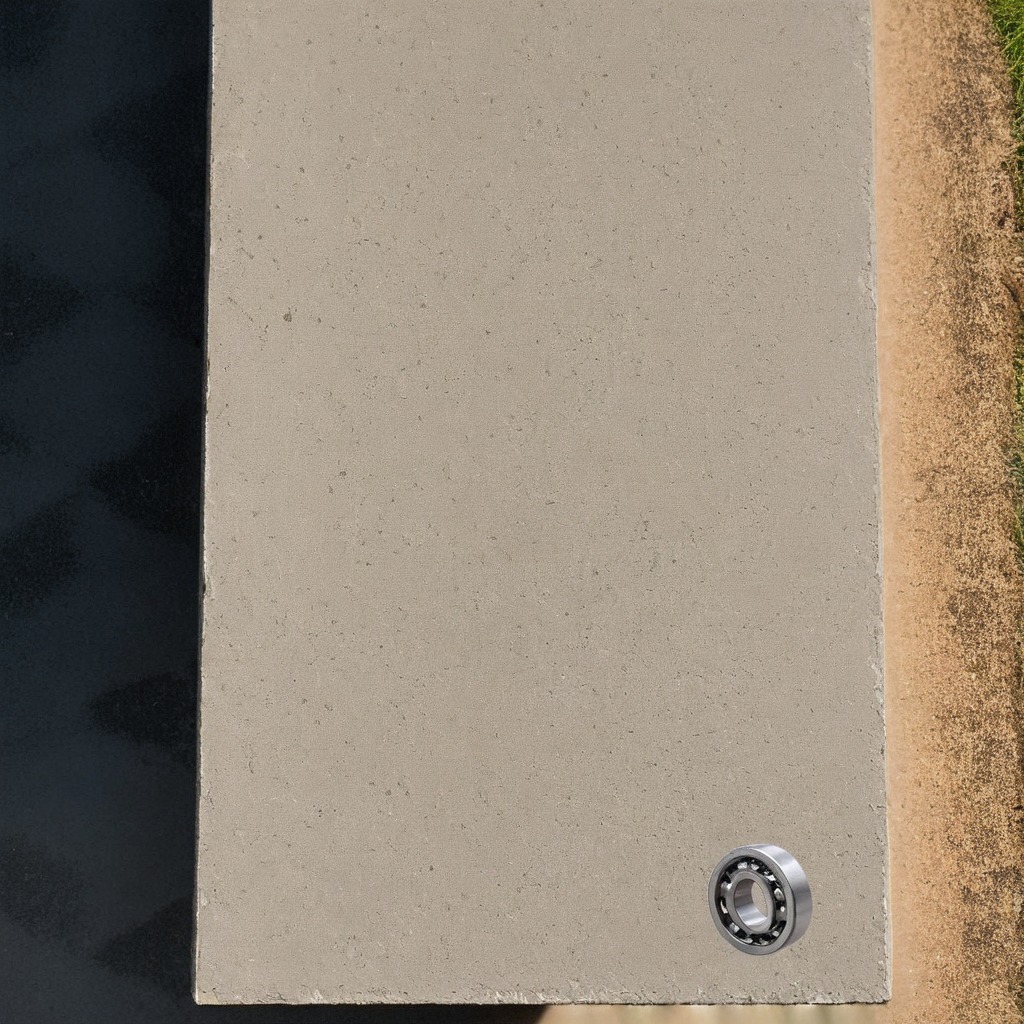
A metal ball bearing is lying on the concrete workbench.